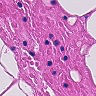
Metastatic tissue present: no